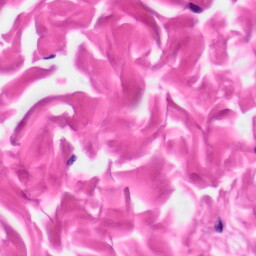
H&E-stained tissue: Skin